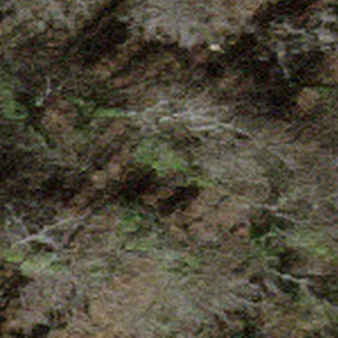
Label: other